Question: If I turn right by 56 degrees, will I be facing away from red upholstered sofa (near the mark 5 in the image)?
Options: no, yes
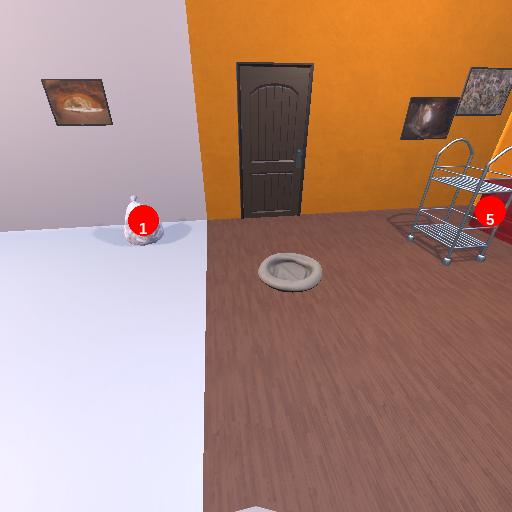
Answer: no